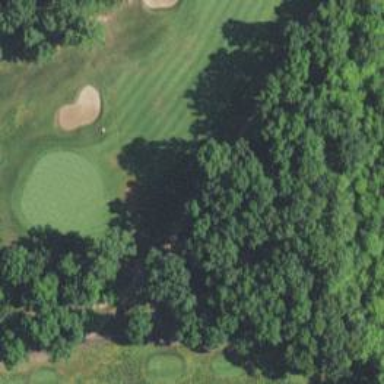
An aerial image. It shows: Path designated for golf carts.